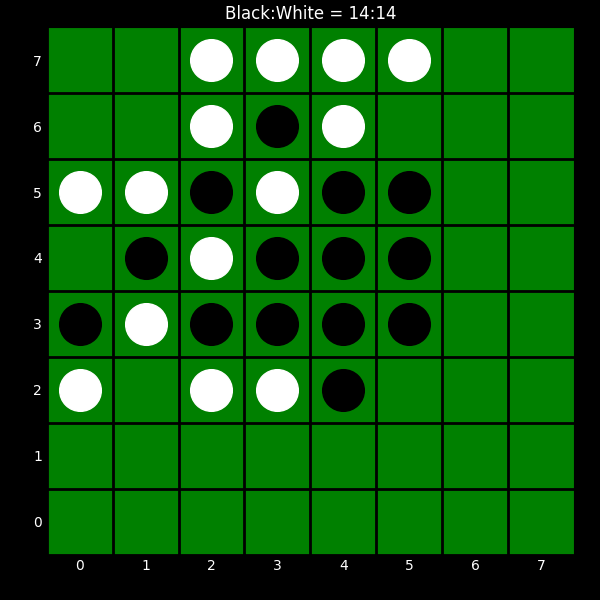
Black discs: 14
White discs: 14